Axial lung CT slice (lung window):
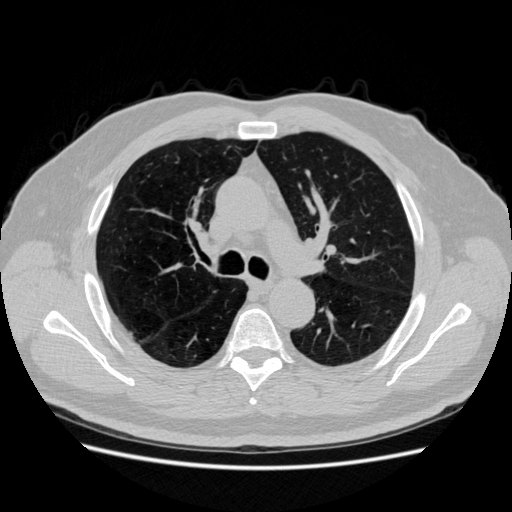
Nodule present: no